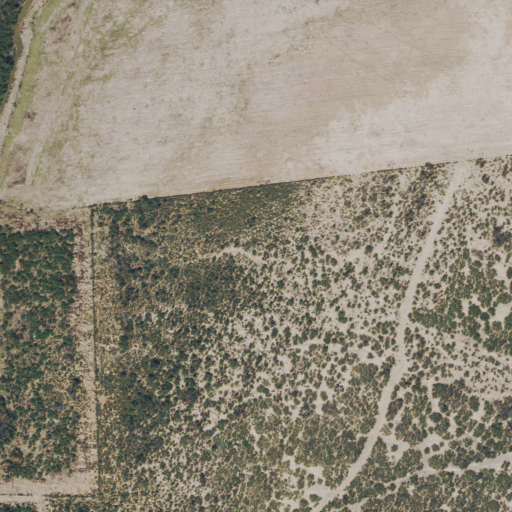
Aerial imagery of valley in Texas named Arroyo Escondido containing woody wetlands, shrub, and unknown